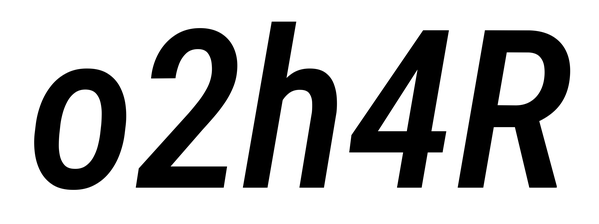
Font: Roboto-Italic_Condensed_Medium_Italic